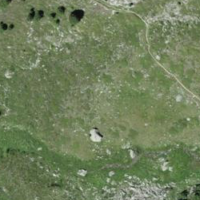
EUNIS habitat code: 26
Species observed at this site:
Arnica montana
Phoenicurus ochruros